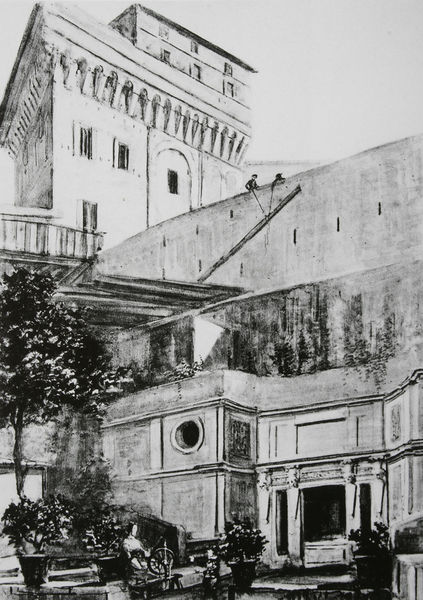
Titel: Garten und Grotte des Wohnhauses von Pietro da Cortona in Rom
Institution: Unbekannt
Schlagwörter: baum, dunkel, gemälde, weiß, baumstämme, bäume, menschen, mädchen, sitzen, stadt, fenster, frau, grau, hell, holz, männer, schwarz, skizze, tür, zeichnung, dach, gebäude, haus, alt, wand, architektur, stein, busch, büsche, kirche, sonne, sträucher, strick, pflanze, pflanzen, renaissance, rund, turm, garten, balkon, topf, ansicht, bogen, fassade, italien, giebel, mauer, hof, platz, ziehen, bank, pilaster, arbeiter, rad, rundbogen, wandgemälde, balken, bretter, tor, zinnen, foto, eingang, fensterladen, innenhof, loggia, haken, burg, kloster, palast, palazzo, rundfenster, kran, schwarz weiss, entwurf, bänke, rom, photo, gemäuer, portal, villa, rau, untersicht, heben, florenz, stadtmauer, fresko, fotographie, bau, bauen, spindel, spinnen, spinnrad, spinnerin, aufbau, palazzo vecchio, bauarbeiten, schießscharten, okulus, vorgarten, verzerrt, italienisch, bauarbeiter, aus, hermen, italine, kayatiden, terreasse, vecchio, hochziehen, haus+